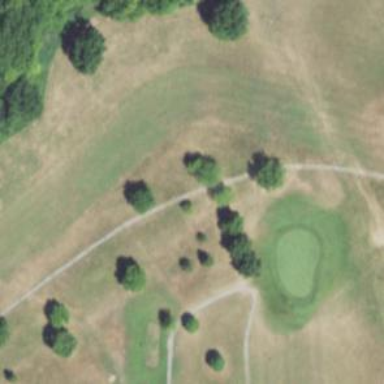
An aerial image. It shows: Golf fairway surrounded by grass.